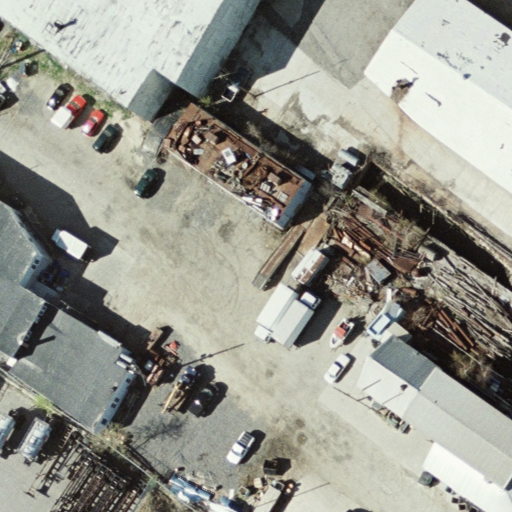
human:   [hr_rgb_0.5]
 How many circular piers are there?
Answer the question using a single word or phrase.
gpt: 0

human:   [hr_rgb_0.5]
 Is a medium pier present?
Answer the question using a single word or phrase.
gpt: no

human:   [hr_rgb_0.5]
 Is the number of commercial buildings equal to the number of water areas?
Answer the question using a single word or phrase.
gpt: yes

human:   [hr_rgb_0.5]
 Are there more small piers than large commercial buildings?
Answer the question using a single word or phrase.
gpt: no

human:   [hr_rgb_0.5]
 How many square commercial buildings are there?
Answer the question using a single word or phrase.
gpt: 0

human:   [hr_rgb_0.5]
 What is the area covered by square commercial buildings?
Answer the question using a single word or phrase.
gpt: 0m2

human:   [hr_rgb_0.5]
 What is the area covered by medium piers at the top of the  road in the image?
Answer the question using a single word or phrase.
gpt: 0m2

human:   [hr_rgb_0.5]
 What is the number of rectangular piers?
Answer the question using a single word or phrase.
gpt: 1

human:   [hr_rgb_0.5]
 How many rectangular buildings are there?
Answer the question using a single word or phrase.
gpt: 0

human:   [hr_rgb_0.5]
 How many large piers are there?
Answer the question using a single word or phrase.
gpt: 1

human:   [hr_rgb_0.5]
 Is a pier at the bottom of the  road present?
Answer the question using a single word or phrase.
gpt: no

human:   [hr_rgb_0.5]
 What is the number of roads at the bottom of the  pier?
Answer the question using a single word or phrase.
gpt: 0

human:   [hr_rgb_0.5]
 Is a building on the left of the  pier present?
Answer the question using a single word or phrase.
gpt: no

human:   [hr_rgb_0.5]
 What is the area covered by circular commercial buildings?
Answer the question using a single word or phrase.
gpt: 0m2

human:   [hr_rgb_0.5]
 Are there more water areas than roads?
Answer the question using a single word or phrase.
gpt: no

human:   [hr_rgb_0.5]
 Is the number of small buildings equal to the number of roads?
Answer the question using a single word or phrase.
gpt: no

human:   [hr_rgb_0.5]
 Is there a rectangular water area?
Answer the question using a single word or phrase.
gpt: no

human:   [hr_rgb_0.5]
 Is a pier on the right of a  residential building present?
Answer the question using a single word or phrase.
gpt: no

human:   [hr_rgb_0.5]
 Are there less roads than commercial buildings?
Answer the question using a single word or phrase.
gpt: no

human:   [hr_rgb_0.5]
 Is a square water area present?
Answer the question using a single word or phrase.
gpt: no

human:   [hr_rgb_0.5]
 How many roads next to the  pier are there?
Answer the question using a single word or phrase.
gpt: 1

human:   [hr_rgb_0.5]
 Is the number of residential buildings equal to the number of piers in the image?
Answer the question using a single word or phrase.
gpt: no

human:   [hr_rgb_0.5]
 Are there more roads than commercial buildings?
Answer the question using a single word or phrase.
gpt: yes

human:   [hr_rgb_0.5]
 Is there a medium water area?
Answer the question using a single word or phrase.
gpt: no

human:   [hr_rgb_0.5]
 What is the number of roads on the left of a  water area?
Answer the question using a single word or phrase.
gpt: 0

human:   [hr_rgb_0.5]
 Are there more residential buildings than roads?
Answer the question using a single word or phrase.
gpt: no

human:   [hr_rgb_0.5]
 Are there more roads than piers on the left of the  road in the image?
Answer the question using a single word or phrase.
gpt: yes

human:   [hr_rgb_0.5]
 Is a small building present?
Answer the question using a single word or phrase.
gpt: no

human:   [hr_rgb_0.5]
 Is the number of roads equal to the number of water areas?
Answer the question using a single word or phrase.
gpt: no

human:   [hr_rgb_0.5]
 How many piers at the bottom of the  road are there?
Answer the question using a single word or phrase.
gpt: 0

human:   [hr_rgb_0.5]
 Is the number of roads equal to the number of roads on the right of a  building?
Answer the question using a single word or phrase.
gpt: no

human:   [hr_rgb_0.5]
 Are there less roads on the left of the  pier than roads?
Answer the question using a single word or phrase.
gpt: no

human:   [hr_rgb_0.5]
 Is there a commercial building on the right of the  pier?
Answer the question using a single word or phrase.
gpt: no

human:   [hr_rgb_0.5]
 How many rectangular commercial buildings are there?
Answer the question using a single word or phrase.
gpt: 0

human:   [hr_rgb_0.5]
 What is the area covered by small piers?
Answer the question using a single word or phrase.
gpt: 0m2

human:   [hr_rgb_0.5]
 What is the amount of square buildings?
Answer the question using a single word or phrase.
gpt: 0